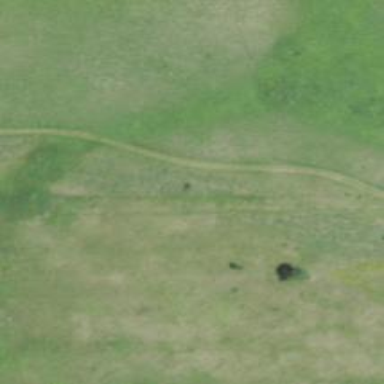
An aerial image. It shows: Path.